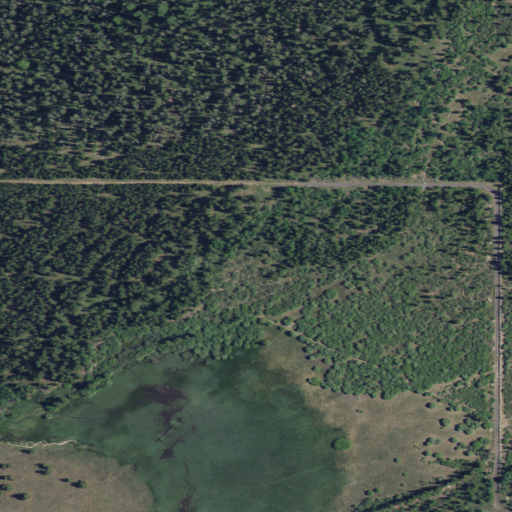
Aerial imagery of valley in Idaho named Trail Canyon containing evergreen forest, woody wetlands, herbaceous wetlands, and shrub